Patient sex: F
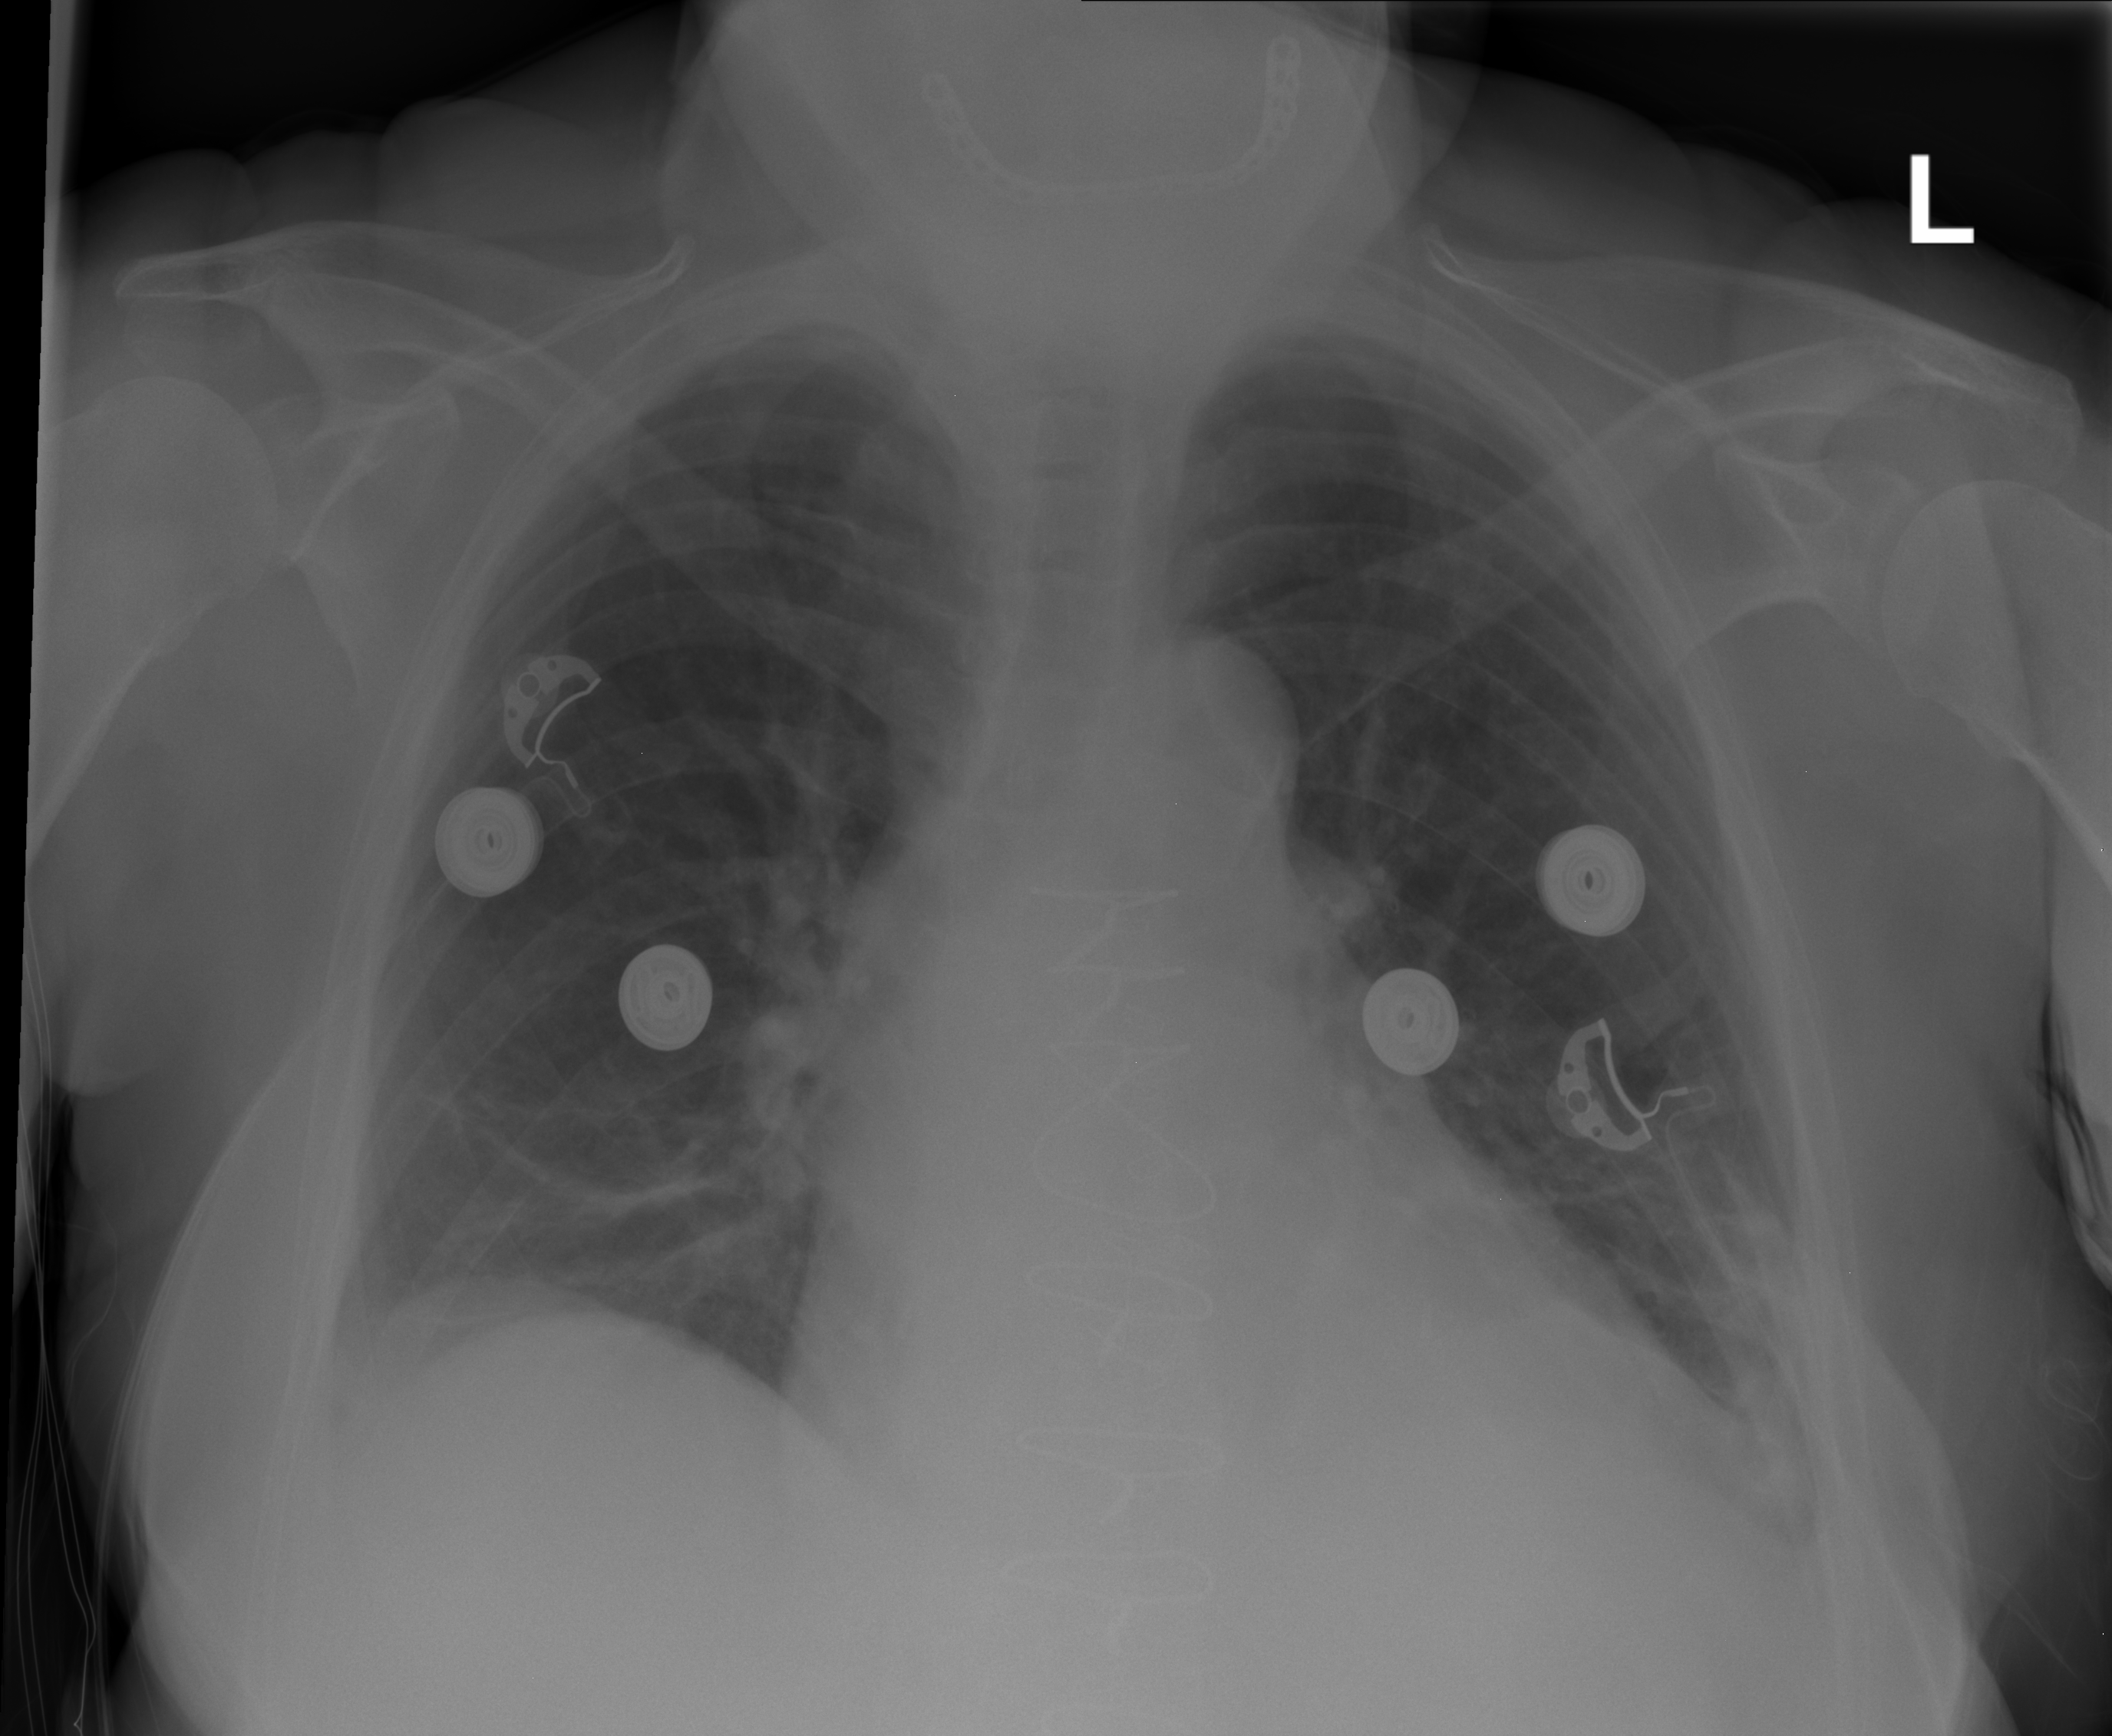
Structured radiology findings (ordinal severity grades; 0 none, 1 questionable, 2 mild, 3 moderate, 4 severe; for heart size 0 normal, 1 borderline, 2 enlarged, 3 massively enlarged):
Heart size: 0
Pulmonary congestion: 0
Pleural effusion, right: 1
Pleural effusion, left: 2
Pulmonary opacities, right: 0
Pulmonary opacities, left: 0
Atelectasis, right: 1
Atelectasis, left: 2